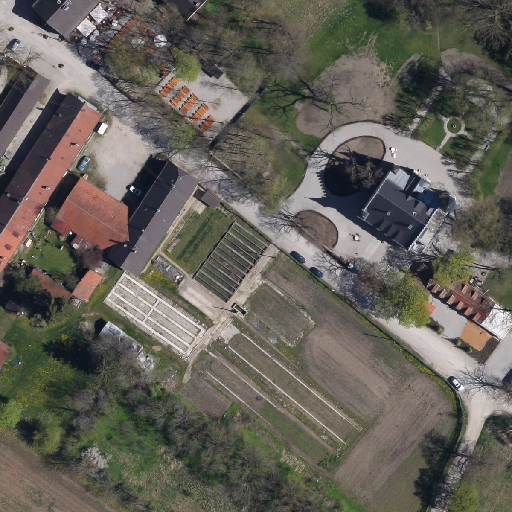
Referring expression: vehicle driving on the road